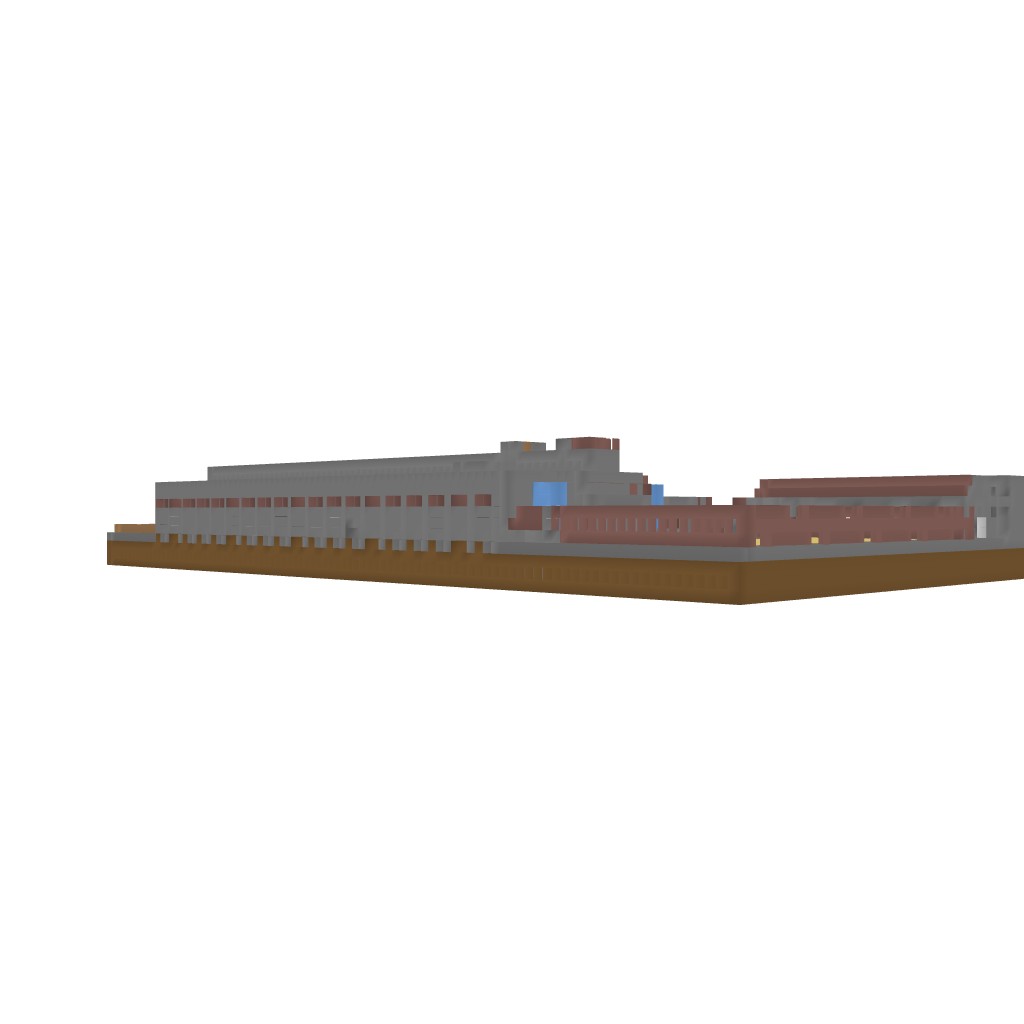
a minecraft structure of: Prison bad low quality